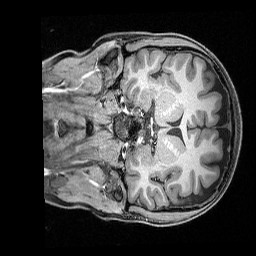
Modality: T1w
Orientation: coronal
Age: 24
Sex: female
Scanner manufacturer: siemens
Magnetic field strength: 3 T
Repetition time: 2.3 s
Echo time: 0.00324 s